Question: I am trying to make a gauge in Qt Quick that has sections that "light up" from 0 to the needle's position.
One way I can think of doing this is by having an image of the segment and painting it and rotating it many times from code. However, I don't know how this can be done in QML.
It doesn't have to be QML and it doesn't have to be Qt Quick; it could be anything as long as I can use it with Qt and within Qt creator and preferably works accross platforms.
: Made rough sketch but StackOverflow requires me to have 10 reputation to post them, so I am placing links.
<URL>

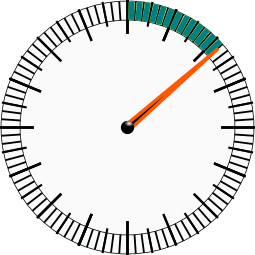
Answer: You could easily use a 'Canvas' element to draw an arc stroke with control over its start and end position. Just compose that below the scale of the gauge.
Here is an example how to do that using a value from 0 to 1 to select how "full" the gauge is.
'''
ApplicationWindow {
visible: true
width: 500
height: 500
Canvas {
id: canvas
anchors.fill: parent
rotation: -90
onPaint: {
var c = getContext('2d')
c.clearRect(0, 0, width, height)
c.beginPath()
c.lineWidth = 30
c.strokeStyle = "red"
c.arc(250, 250, 250 - 15, 0, Math.PI * 2 * circ.value)
c.stroke()
}
}
Slider {
id: circ
minimumValue: 0
maximumValue: 1
value: maximumValue / 2
onValueChanged: canvas.requestPaint()
}
}
'''
As requested by Mitch, I explain - the canvas is rotated at 90 CCW degree because of the way Qt draws arcs - they do not start at "12 o'clock" but at 3. You can remove the rotation of the canvas just in case you might want to draw extra stuff, cuz you wouldn't want to make all your drawing offset at 90 degree just to sit right with the rotated canvas, all you need to do to get rid of the rotation is draw the arc in range '-Math.PI * 0.5' to 'Math.PI * 1.5' to account for the art starting at 3 o'clock.